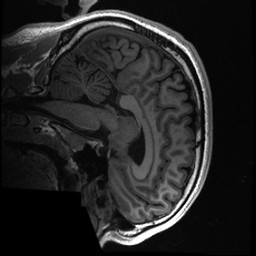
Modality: T1w
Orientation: sagittal